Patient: sex F, age 57
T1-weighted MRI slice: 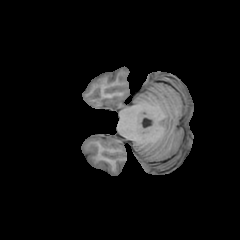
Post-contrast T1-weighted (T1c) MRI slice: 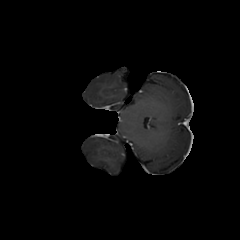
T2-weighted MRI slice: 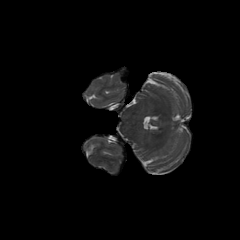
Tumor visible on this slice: no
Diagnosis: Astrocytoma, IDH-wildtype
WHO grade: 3